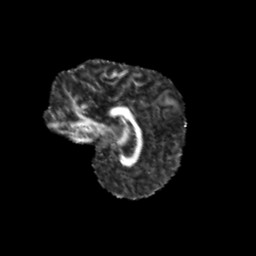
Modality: FA
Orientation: sagittal
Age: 11
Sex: female
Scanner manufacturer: siemens
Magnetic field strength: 3 T
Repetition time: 3.8 s
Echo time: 0.07 s